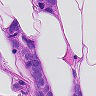
Metastatic tissue present: yes